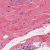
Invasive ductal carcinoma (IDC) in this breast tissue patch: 0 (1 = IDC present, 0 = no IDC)